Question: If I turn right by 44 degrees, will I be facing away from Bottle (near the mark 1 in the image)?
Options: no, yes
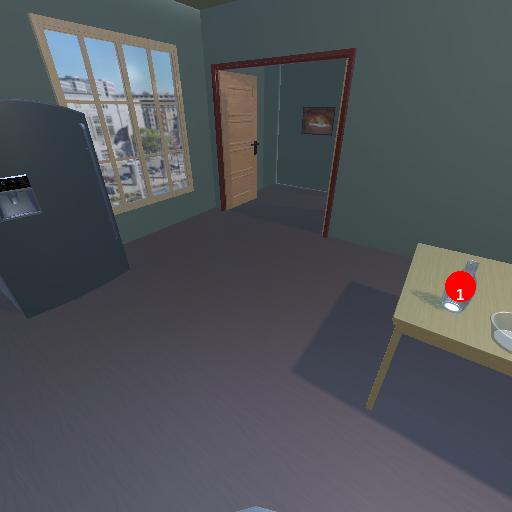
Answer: no